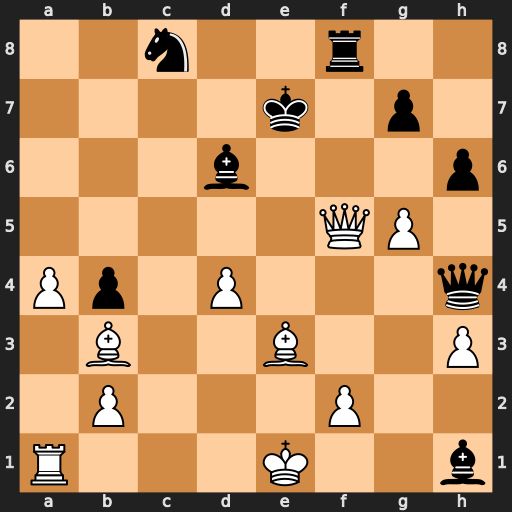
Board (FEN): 2n2r2/4k1p1/3b3p/5QP1/Pp1P3q/1B2B2P/1P3P2/R3K2b
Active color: w
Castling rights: Q
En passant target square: -
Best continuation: Qe6+ Kd8 Rc1